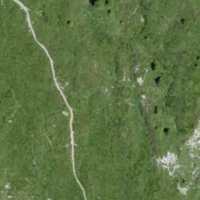
EUNIS habitat code: 26
Species observed at this site:
Arnica montana